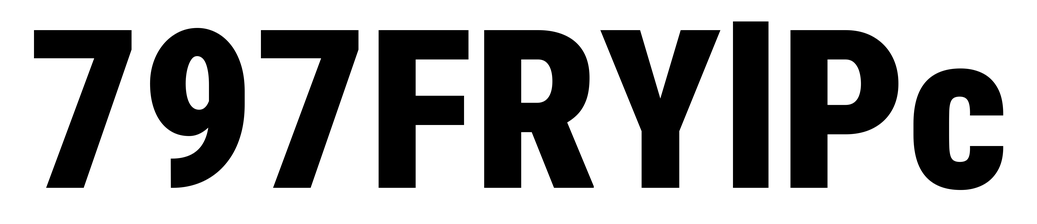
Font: Roboto_Condensed_Black